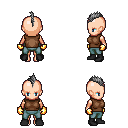
a pixel art fantasy rpg character, female body template, human, light skin, brown sleeveless shirt, teal pants, gray mohawk hairstyle, gold gloves, black shoes, four views (front, back, left, right), 2x2 character sprite sheet, small pixel art, hard edges, no anti-aliasing